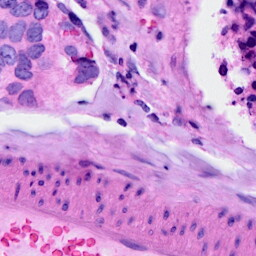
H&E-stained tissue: Breast